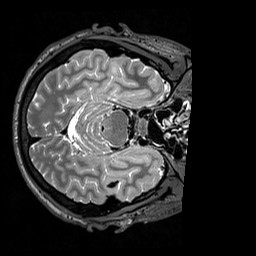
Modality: T2w
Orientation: axial
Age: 30
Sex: male
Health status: healthy
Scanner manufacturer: siemens
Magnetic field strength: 3 T
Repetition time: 3.2 s
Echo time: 0.568 s